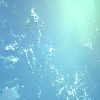
Label: water